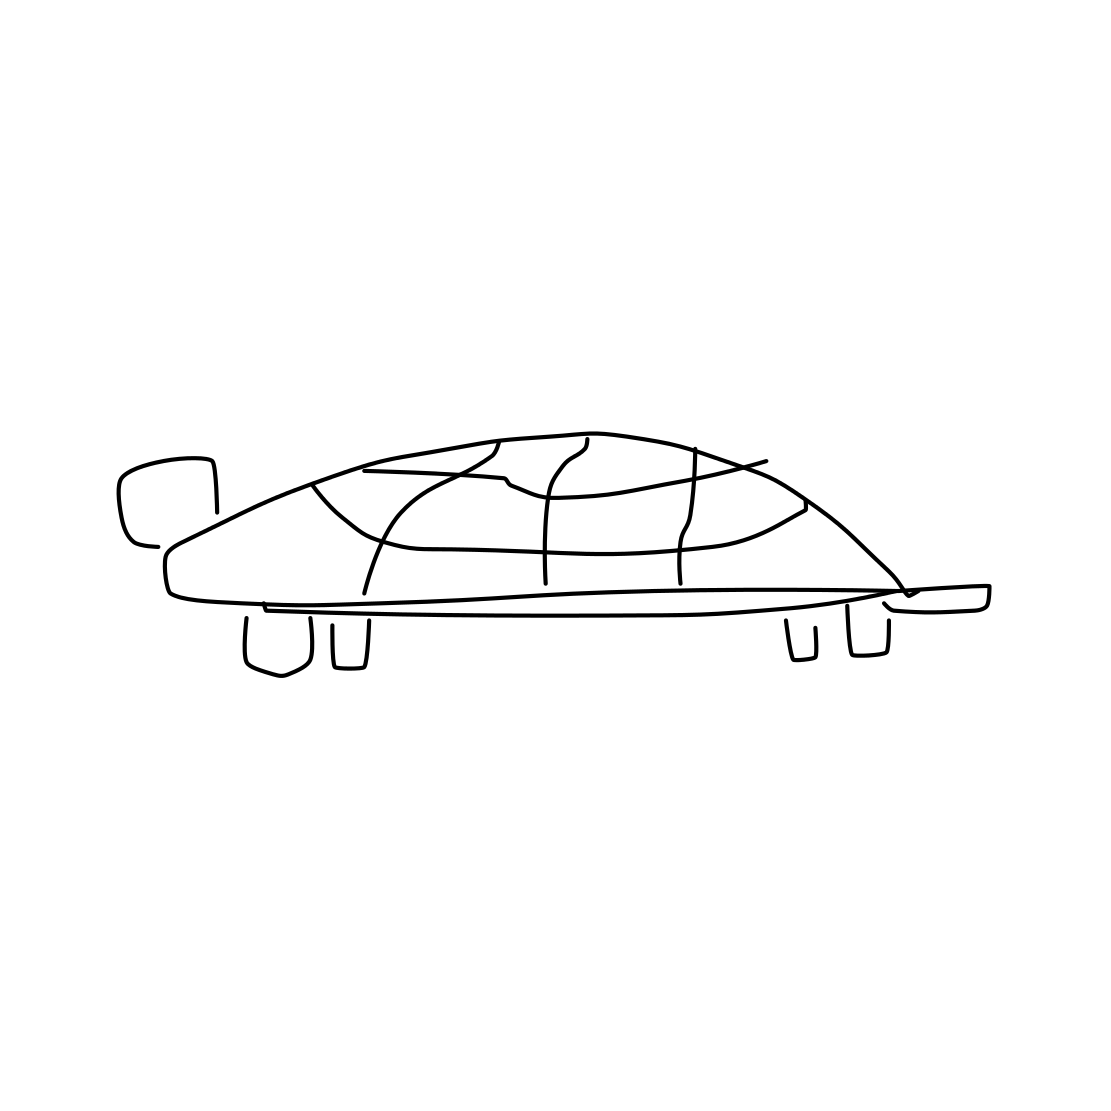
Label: sea turtle